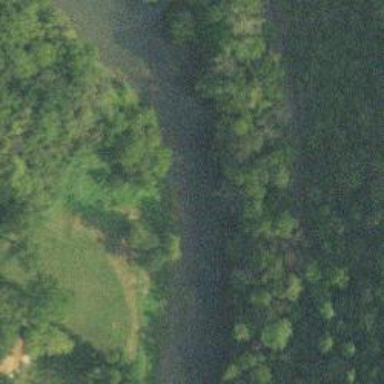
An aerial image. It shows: Beautiful river scene.